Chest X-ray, AP view. Patient: 64 years old, sex F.
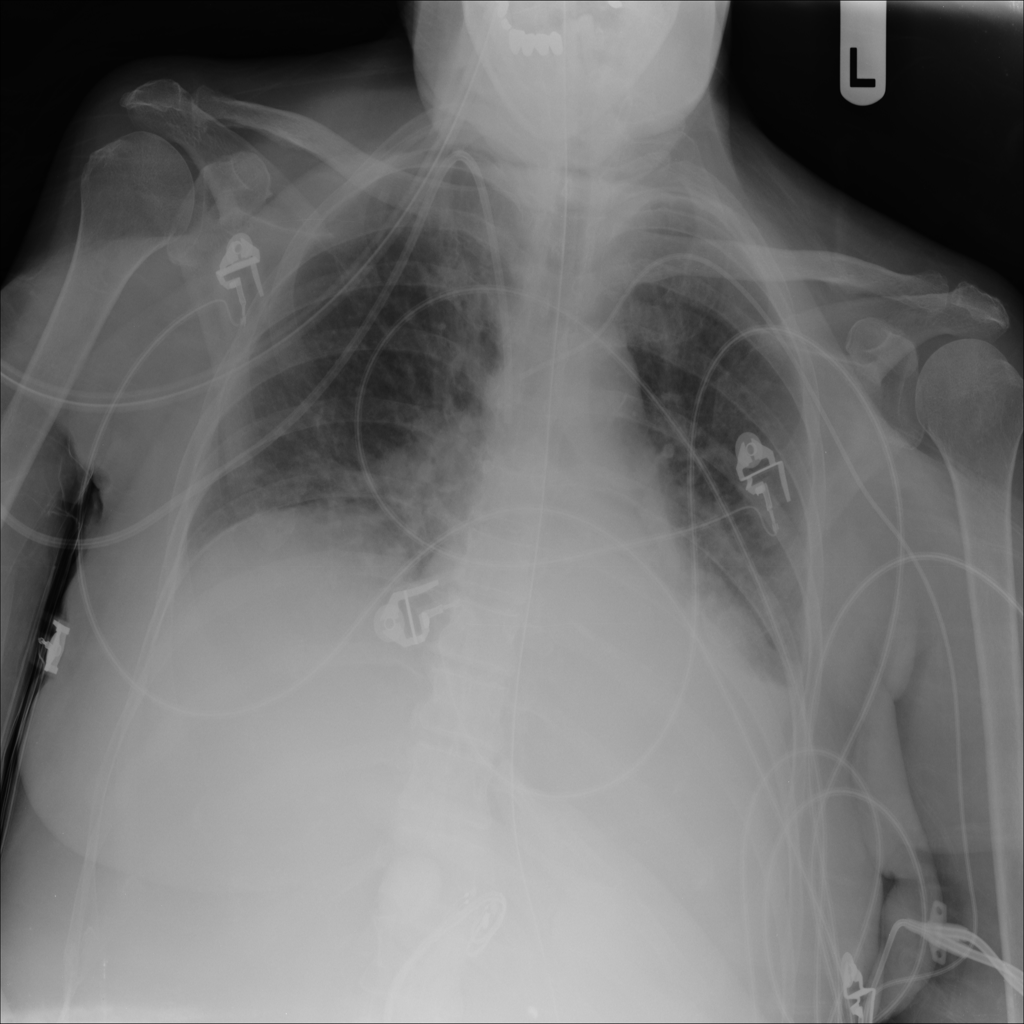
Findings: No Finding